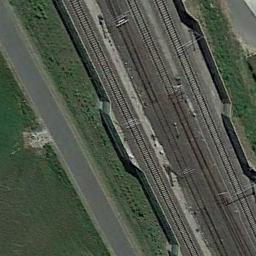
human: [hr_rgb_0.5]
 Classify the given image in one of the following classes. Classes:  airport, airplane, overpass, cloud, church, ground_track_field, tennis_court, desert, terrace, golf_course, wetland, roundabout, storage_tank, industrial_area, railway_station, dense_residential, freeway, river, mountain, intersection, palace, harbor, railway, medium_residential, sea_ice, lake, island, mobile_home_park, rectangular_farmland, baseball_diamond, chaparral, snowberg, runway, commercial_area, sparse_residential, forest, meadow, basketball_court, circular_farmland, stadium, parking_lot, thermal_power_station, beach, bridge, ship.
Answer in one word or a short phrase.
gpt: railway